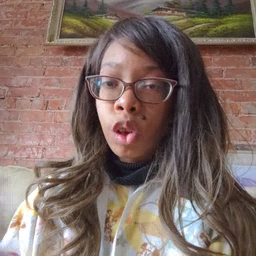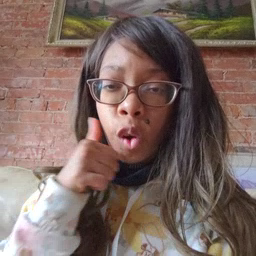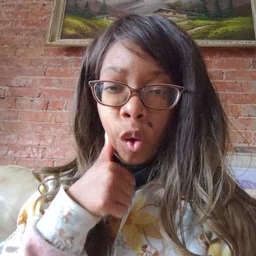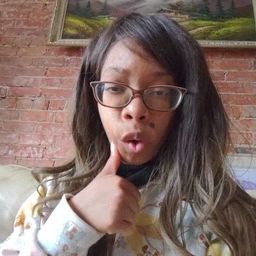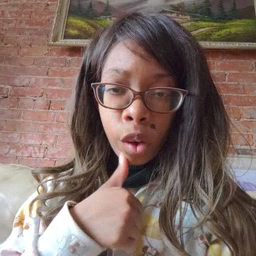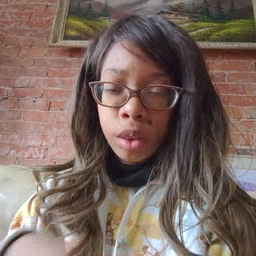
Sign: girl